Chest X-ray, PA view. Patient: 73 years old, sex F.
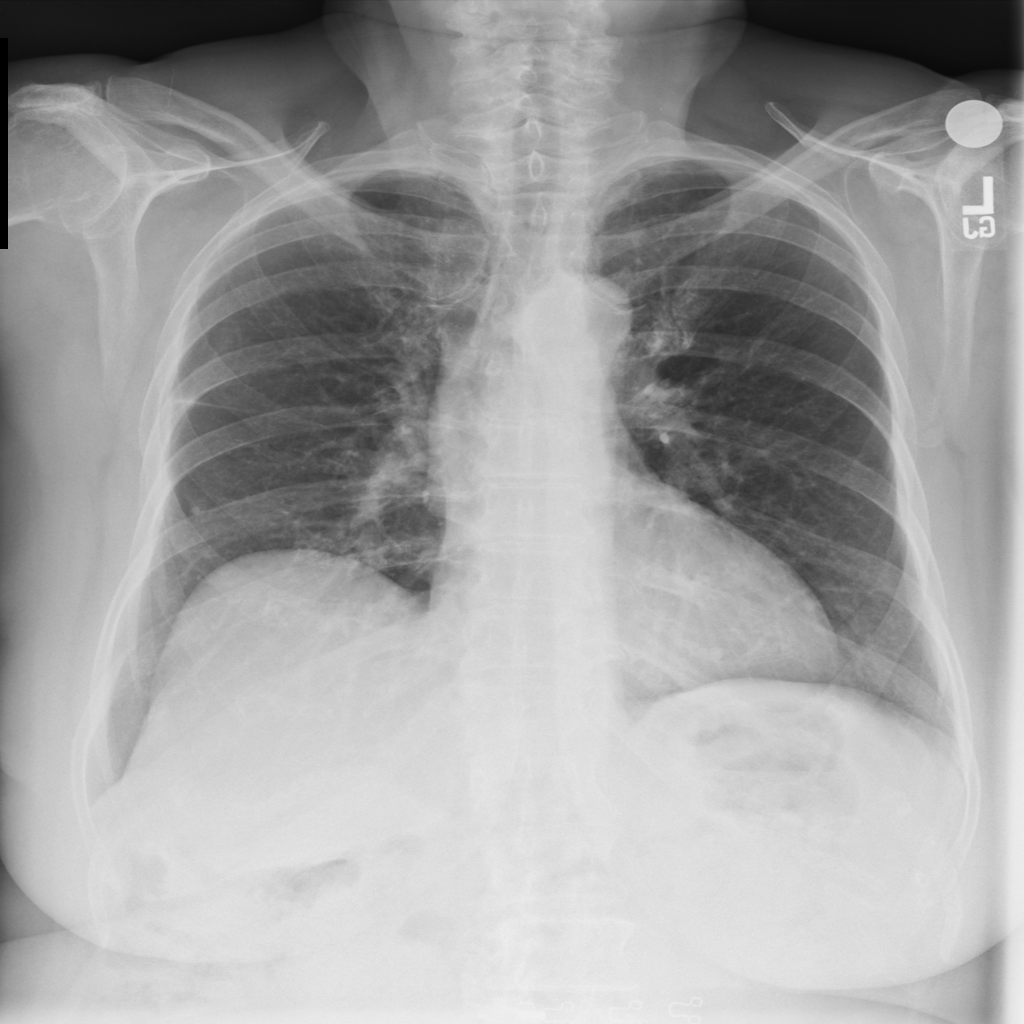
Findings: No Finding